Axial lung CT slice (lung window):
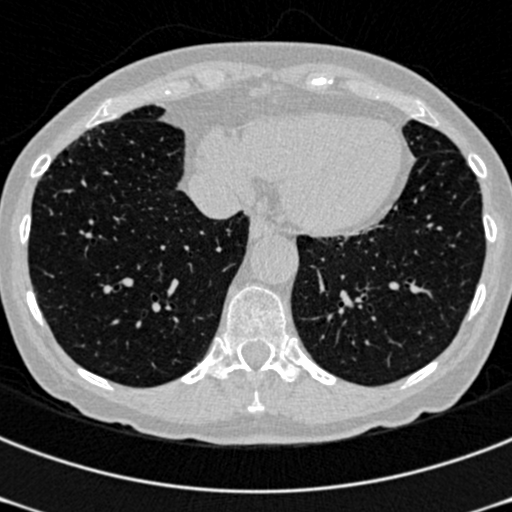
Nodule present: no